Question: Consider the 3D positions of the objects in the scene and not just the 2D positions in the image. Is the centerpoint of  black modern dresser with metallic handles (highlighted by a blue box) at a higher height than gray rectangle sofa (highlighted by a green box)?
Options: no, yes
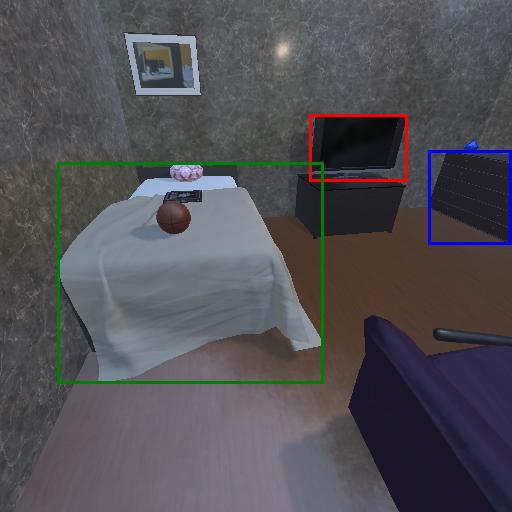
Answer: no